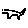
Label: cat